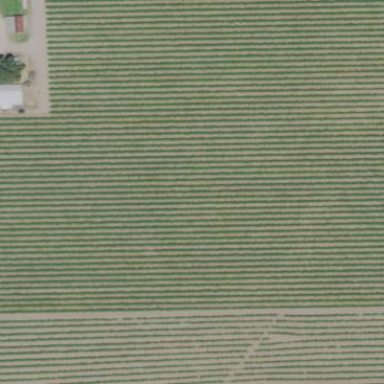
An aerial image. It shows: Vineyard where grapes are grown.